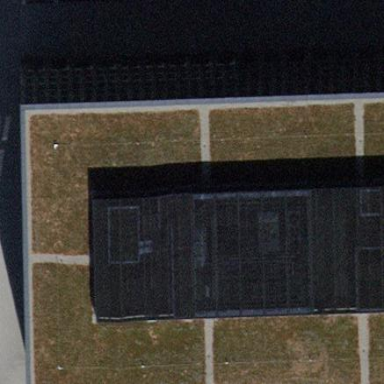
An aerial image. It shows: Commercial building with flat grey roof used as office.